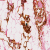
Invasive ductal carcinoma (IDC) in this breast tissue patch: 0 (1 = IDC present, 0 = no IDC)